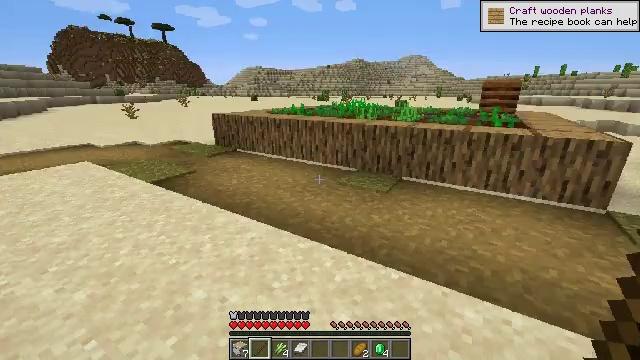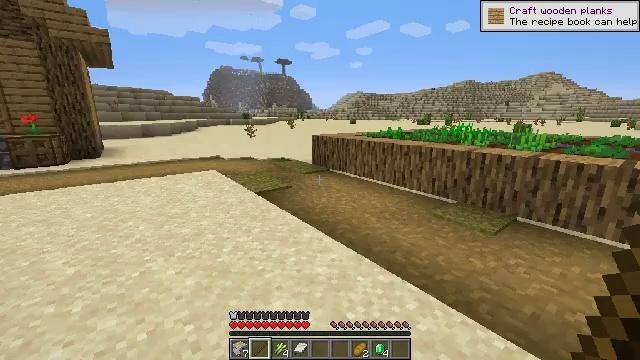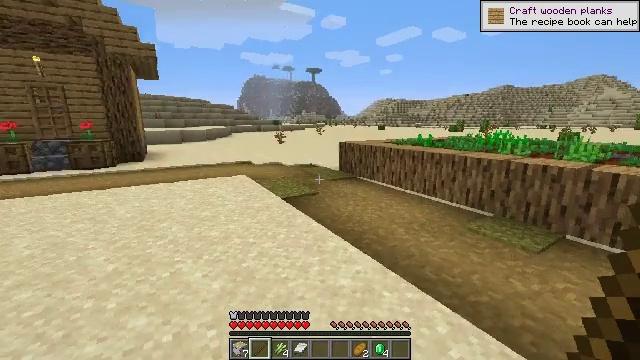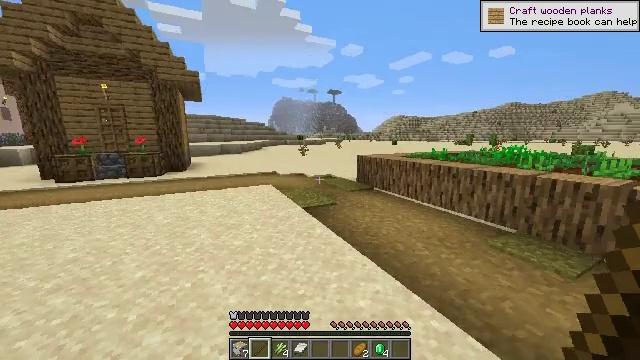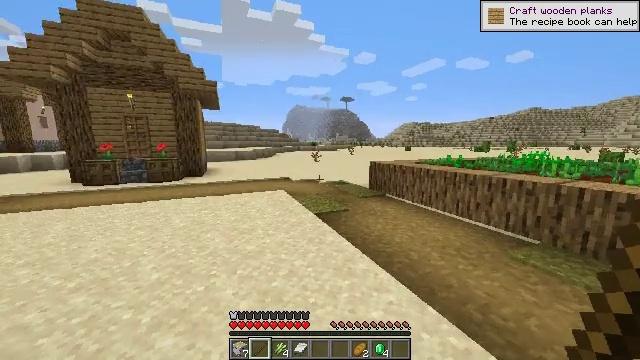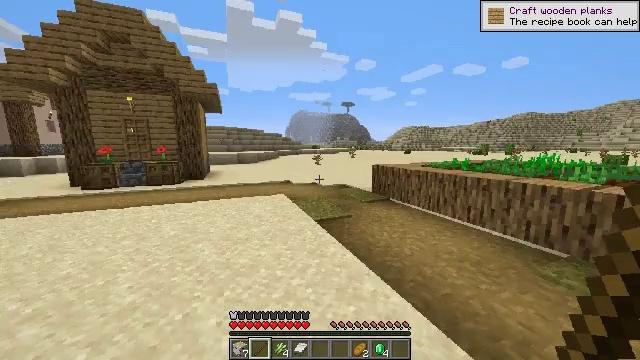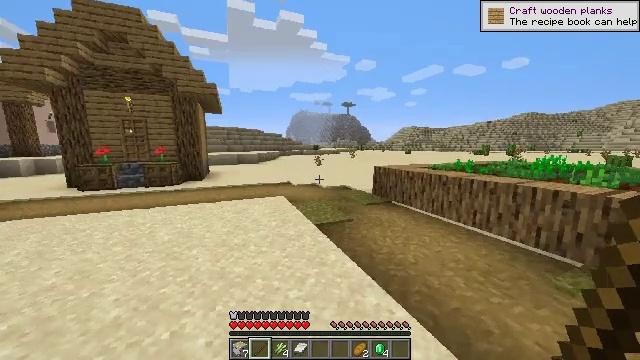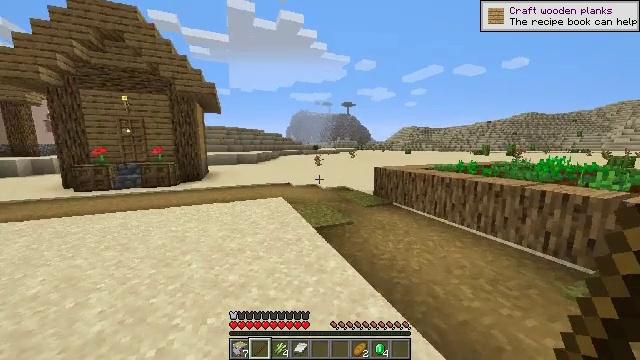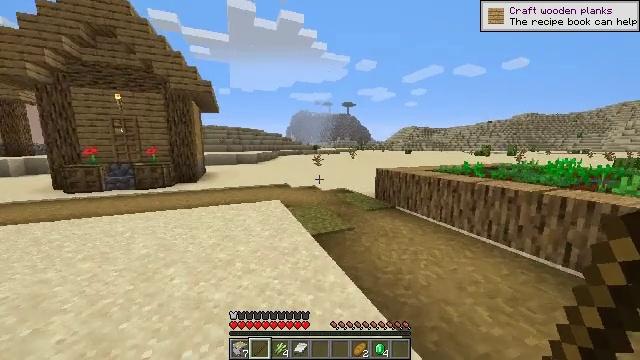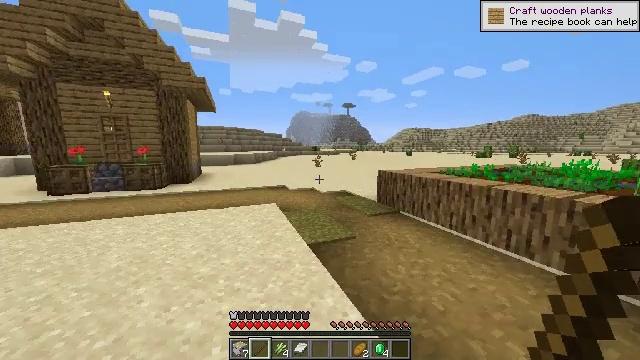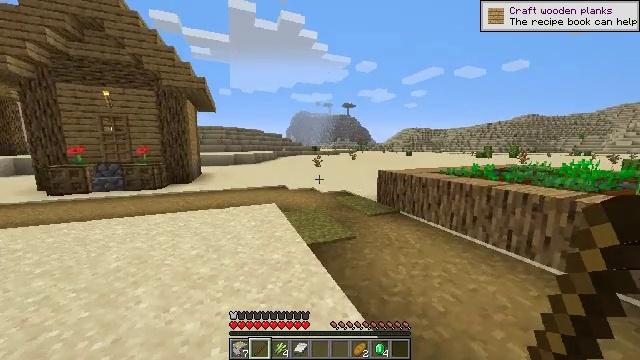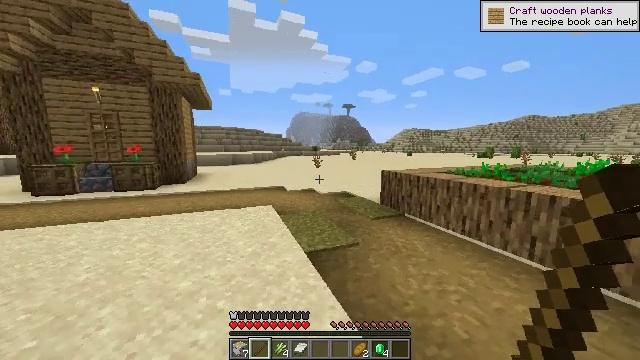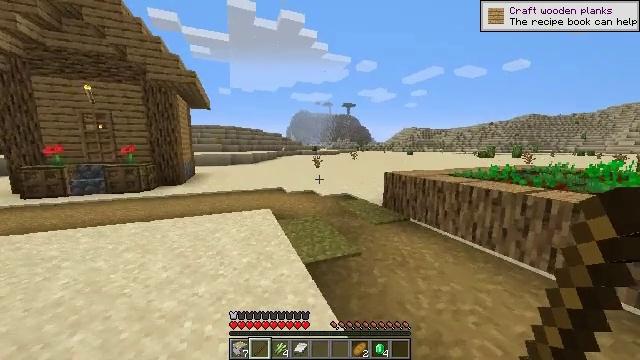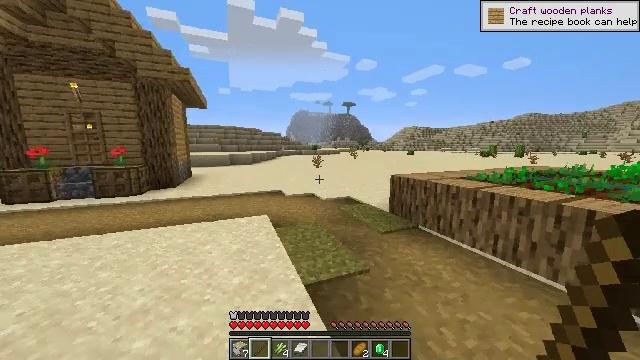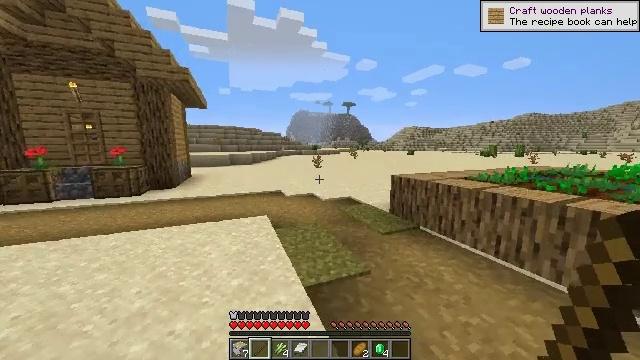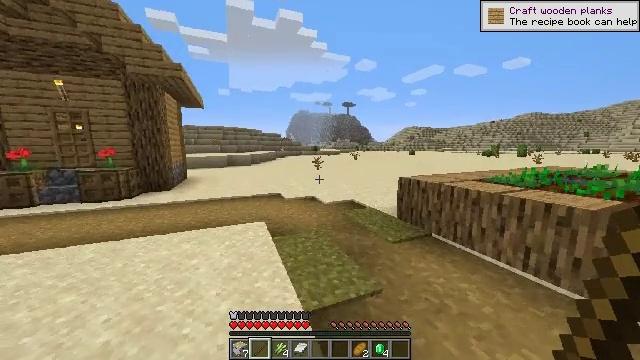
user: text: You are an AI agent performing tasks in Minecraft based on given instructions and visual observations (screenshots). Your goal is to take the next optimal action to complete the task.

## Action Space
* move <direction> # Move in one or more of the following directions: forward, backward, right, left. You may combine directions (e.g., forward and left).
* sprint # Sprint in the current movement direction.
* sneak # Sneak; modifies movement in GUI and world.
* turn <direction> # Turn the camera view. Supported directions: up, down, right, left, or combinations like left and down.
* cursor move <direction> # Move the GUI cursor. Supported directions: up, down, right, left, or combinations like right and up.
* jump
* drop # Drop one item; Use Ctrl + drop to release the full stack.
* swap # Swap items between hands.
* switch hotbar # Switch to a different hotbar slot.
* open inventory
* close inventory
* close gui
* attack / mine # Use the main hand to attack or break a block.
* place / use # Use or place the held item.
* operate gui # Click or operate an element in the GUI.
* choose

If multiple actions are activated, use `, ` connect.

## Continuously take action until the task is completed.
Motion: motion action
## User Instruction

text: Left click to mine the dead bush.
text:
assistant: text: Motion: move forward, turn left and up
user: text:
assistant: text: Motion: move forward, turn left and up
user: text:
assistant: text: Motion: move forward, turn left and up
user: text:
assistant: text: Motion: move forward, turn left and up
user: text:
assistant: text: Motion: move forward
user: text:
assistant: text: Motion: move forward
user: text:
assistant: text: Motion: move forward
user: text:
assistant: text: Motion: move forward
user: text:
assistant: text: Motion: move forward
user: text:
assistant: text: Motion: move forward
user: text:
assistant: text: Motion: move forward
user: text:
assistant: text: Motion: move forward
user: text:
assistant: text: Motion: move forward
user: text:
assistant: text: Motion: move forward
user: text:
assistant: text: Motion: move forward
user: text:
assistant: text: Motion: move forward
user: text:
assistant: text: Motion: move forward
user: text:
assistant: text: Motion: move forward
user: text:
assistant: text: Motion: move forward
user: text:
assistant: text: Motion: move forward
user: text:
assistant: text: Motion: move forward
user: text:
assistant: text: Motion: move forward
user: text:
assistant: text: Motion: move forward
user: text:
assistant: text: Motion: move forward
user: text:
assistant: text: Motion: move forward
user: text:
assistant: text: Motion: move forward
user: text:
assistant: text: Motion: move forward
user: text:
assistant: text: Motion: no_op
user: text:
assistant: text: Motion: no_op
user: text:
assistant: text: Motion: move forward